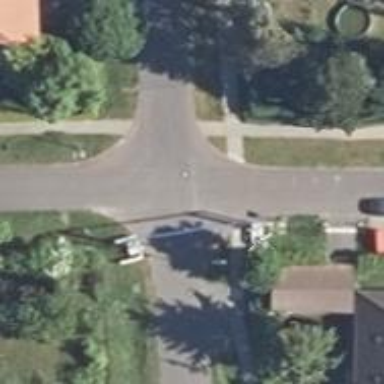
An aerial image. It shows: Smooth asphalt road in residential area.